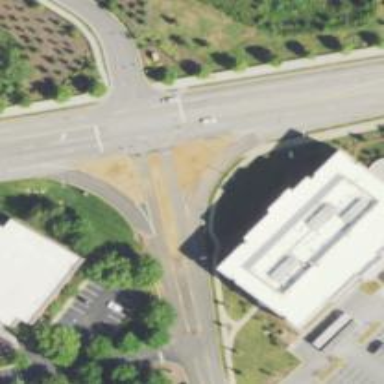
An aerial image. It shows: Tertiary road made of asphalt leading to roundabout junction.